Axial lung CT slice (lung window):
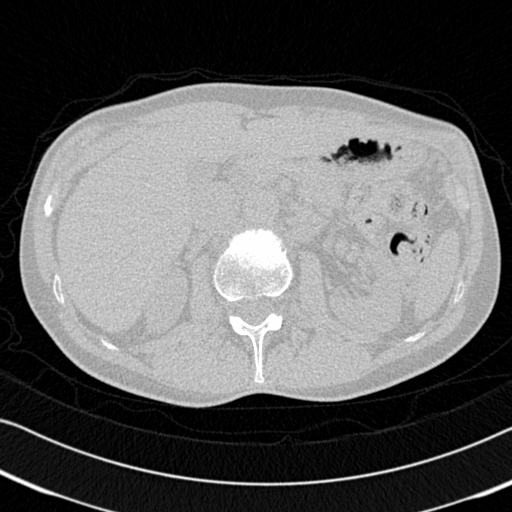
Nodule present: no